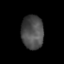
Tissue: lung
Cell type: Endothelial cells
Senescence score: 0.5934
Nuclear area (px): 736
Mean DAPI intensity: 75.912